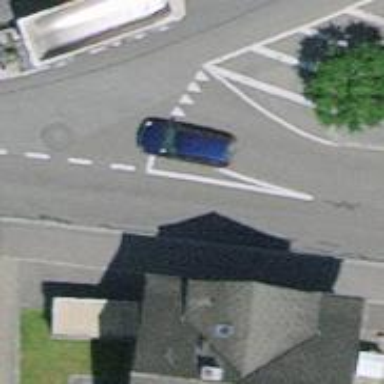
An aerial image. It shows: Bus stop with stop position for public transport.